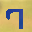
Label: 7